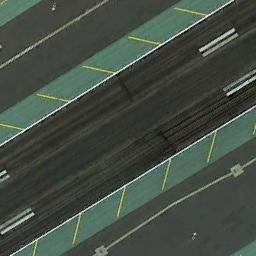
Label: runway